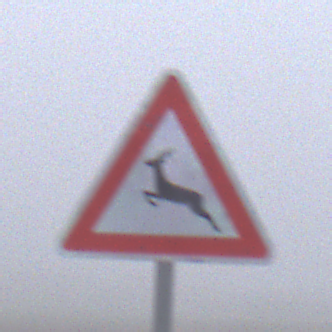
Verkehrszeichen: WildwechselRechts
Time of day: MorningAfternoon
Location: Outdoor (RoadRail)
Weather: Overcast
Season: NotSpecified
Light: Natural